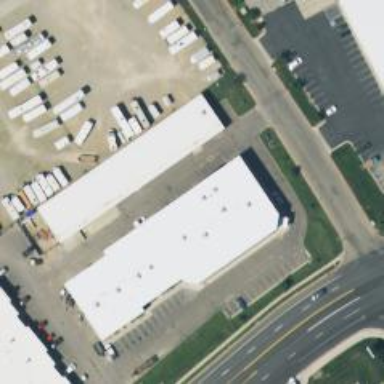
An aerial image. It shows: Building with trade shop.